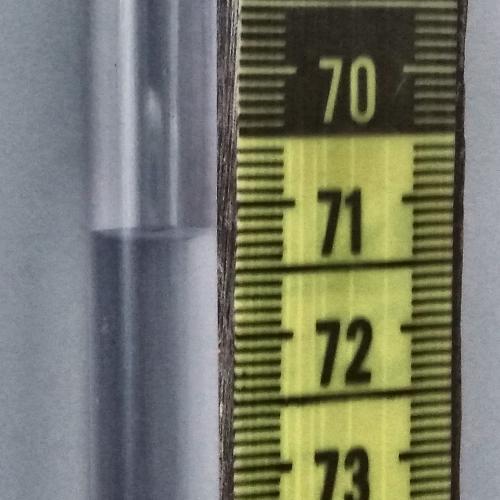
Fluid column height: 71.2 cm